Question: I have a GIF image generated by a program where each output value is represented by its color via attached color palette. I need to replace one value, i.e. color from image with interpolated from neighboring pixels. Since I don't have possibility to alter programs output, I need to modify the output image. The resulting image will be saved in the PNG or GIF format.
I can easily extract (mask) all pixels that need repainting, since they have fixed color, but I was unable to find solution on how to replace a color of one/all pixels in imagemagick with interpolated color from neighboring pixels.
Is there a way to do this in imagemagick?
The raw values of the pixels are proportional to the physical value, so it would be great if the interpolation could be done on raw values that are then later transformed to the color via supplied color palette.
Attached image shows the original (left) and processed manually in GIMP (right).

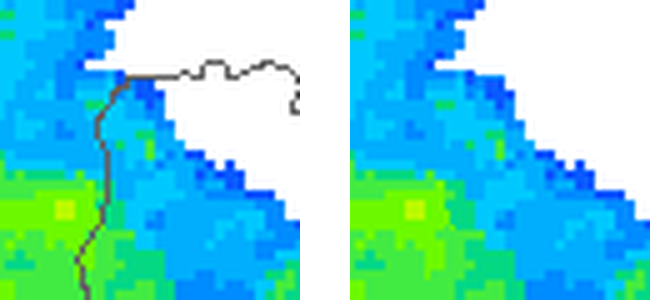
Answer: One technique is to replace the offending color with the background, and then use a combination of erode & dilate morphology to remove the paths.
Given...
<URL>
'''
convert input.png -fill white -fuzz 10% -opaque black -morphology Erode Diamond -morphology Dilate Diamond output.png
'''
<URL>
It's not a true interpolate from nearest neighbors, but close. Also note the rounding errors across edges.
<URL>
---
Or as Fred pointed out in the comments, just use '-morphology Smooth Diamond' instead of Erode + Dilate
'''
convert input.png -fill white -fuzz 10% -opaque black -morphology Smooth Diamond output.png
'''